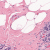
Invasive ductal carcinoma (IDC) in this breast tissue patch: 0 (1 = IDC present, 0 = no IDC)